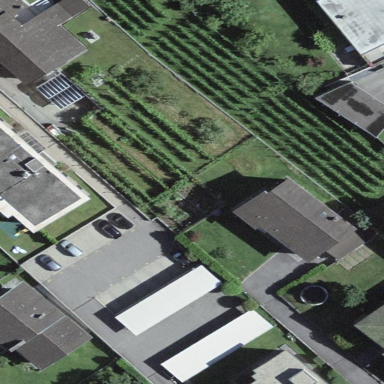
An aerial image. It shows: Vineyard.